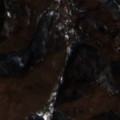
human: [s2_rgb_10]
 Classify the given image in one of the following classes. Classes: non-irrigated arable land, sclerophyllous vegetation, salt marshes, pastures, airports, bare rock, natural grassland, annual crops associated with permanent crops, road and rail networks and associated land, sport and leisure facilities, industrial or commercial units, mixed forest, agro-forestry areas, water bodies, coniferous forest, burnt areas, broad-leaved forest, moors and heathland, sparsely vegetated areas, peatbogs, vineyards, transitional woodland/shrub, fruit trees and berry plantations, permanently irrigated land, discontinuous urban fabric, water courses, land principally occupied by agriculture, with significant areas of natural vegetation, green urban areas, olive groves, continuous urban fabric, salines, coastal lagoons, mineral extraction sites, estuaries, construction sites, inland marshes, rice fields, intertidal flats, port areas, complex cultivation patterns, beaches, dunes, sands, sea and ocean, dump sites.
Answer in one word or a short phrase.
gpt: land principally occupied by agriculture, with significant areas of natural vegetation, broad-leaved forest, transitional woodland/shrub